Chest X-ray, AP view. Patient: 53 years old, sex M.
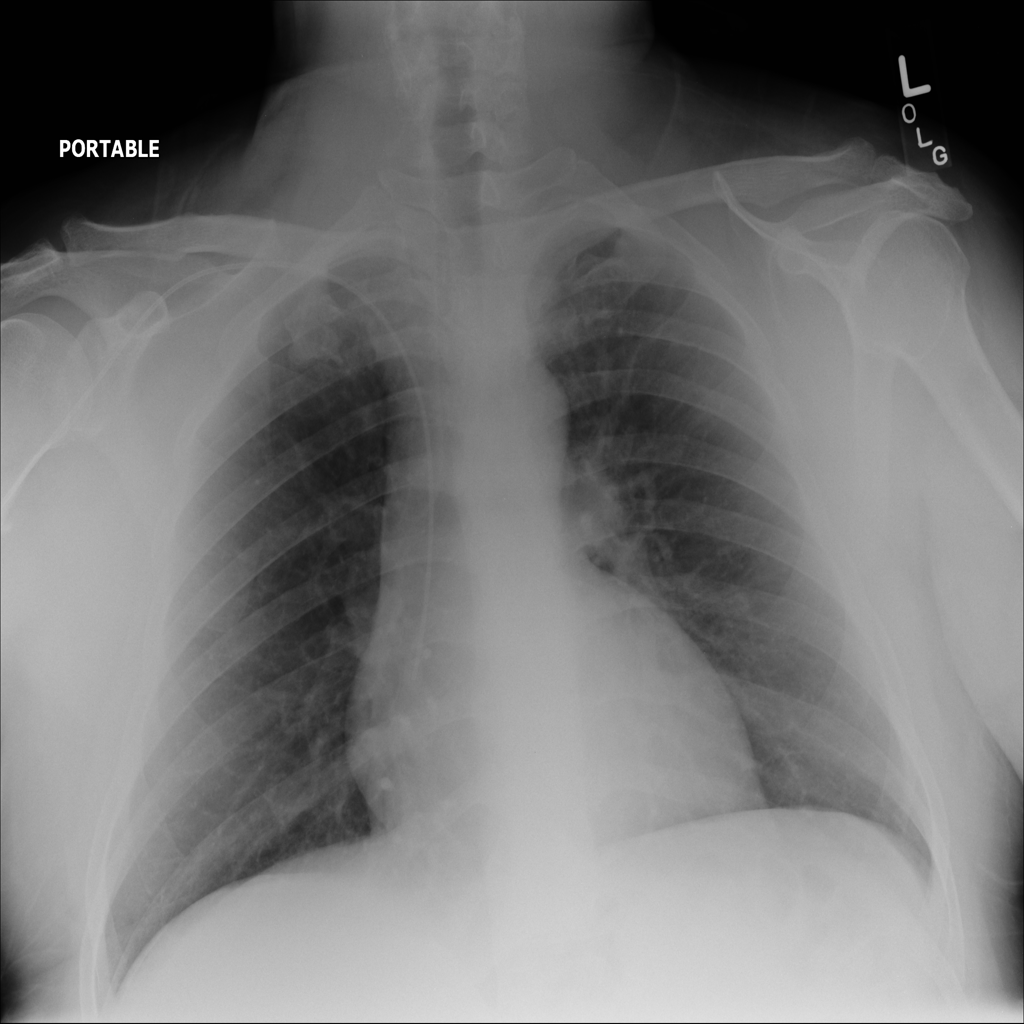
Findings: No Finding